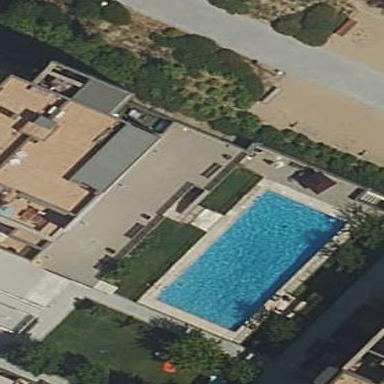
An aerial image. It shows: Swimming pool located in leisure land.